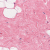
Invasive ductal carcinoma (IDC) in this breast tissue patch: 0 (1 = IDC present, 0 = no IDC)